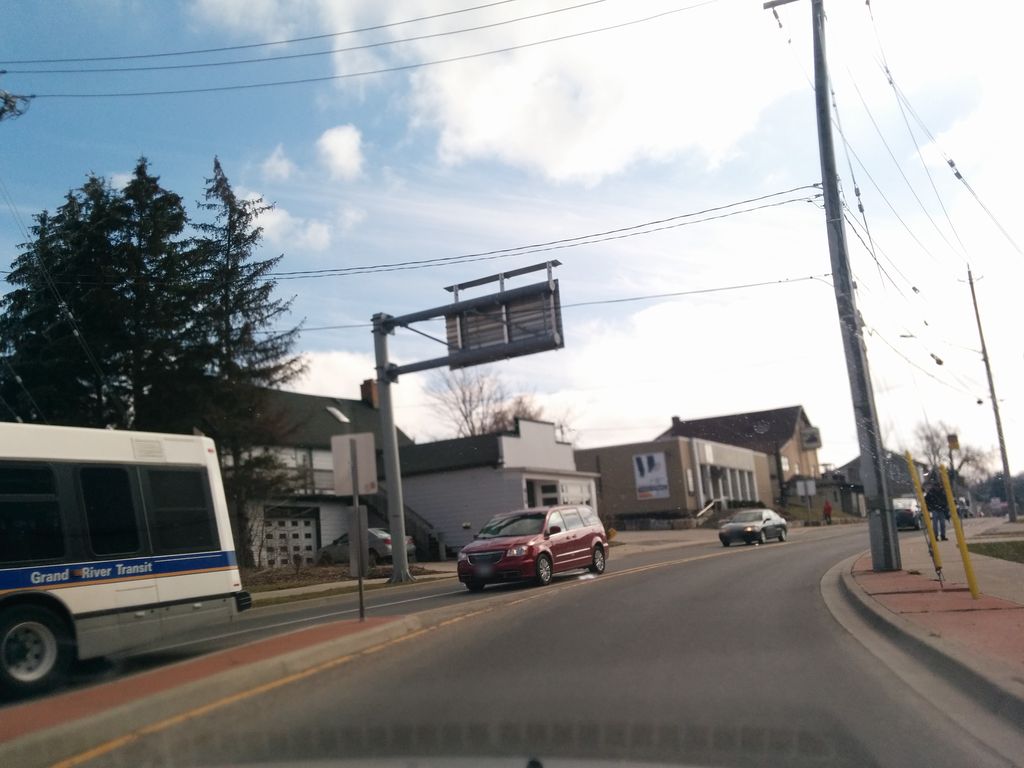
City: kitchener-waterloo